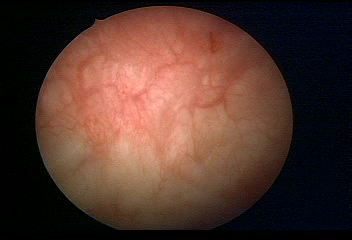
Modality: WLC
Class: Normal mucosa
Bladder cancer association: No